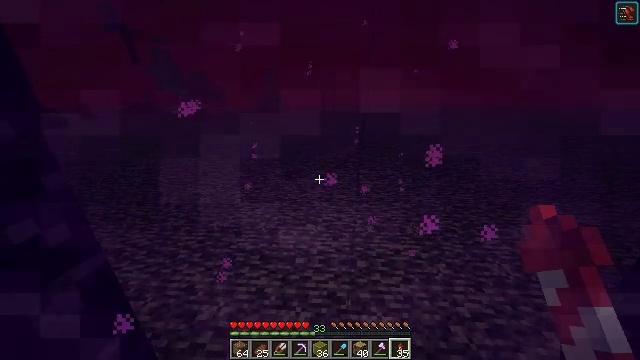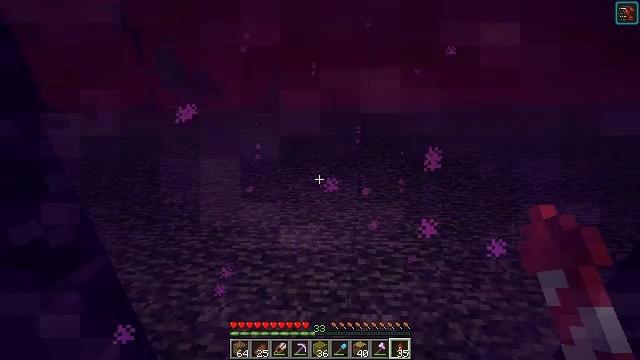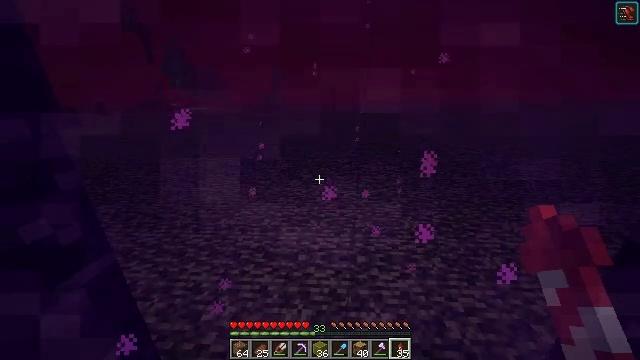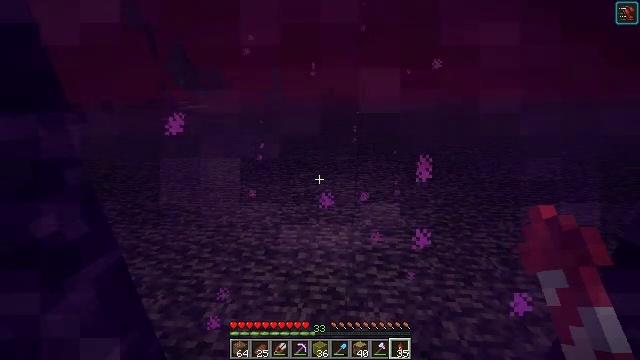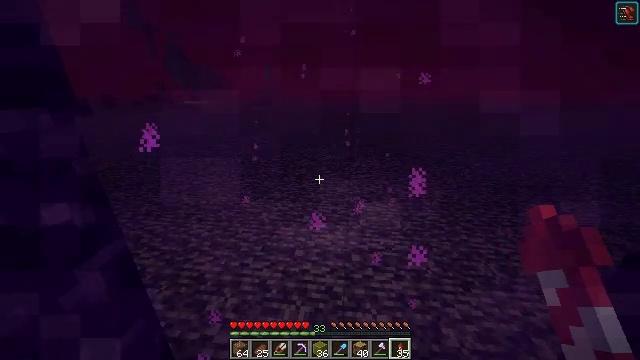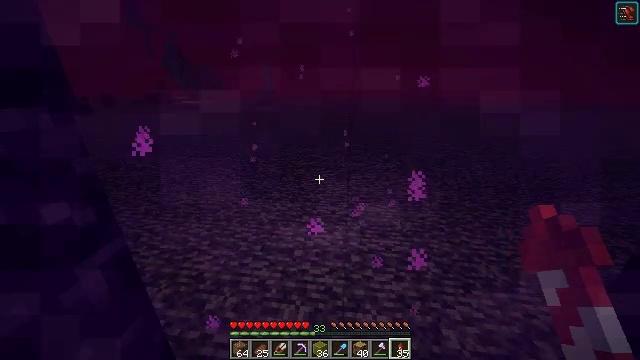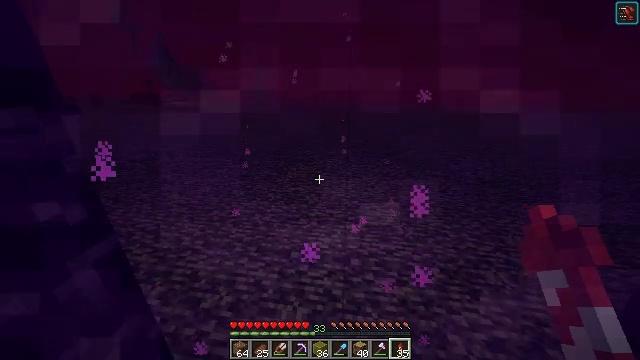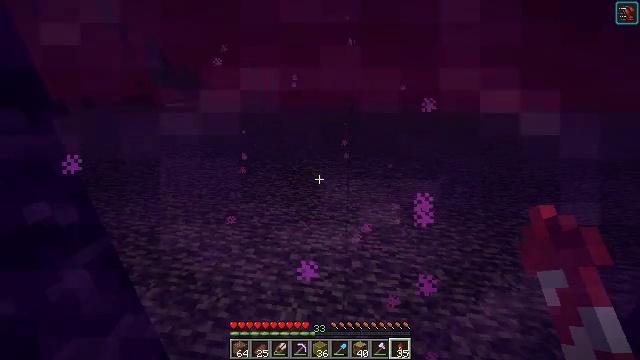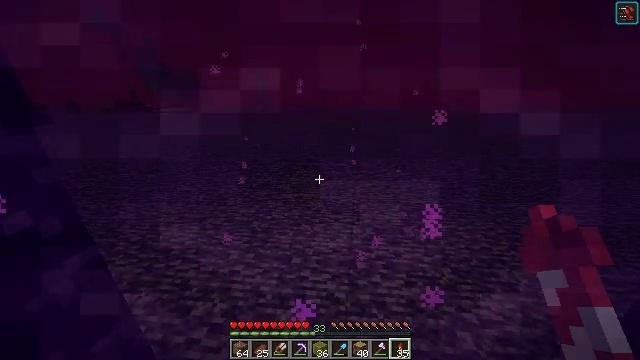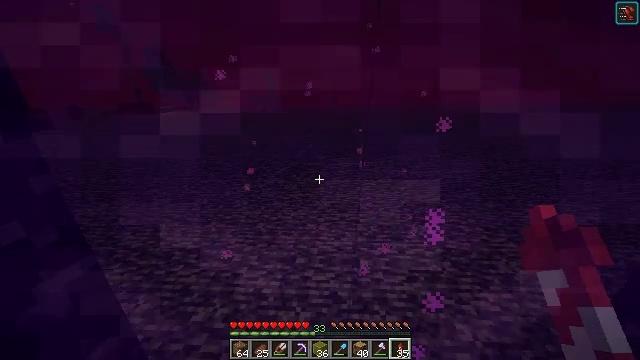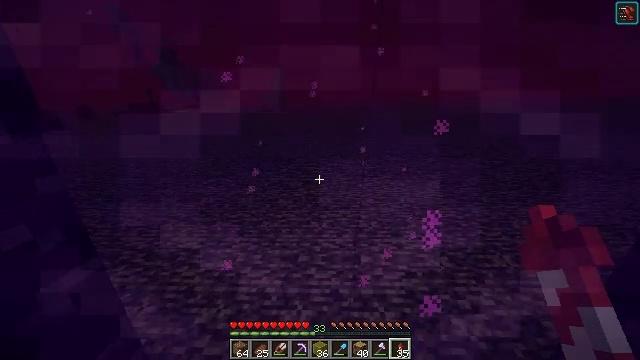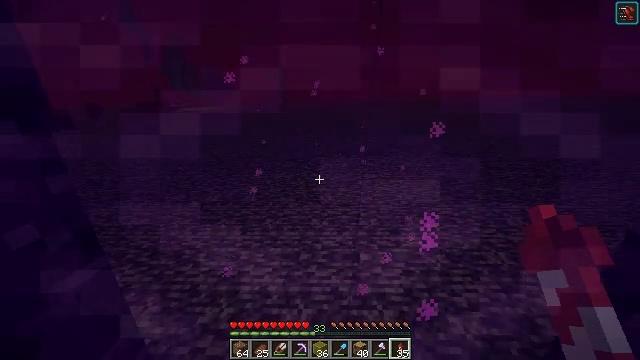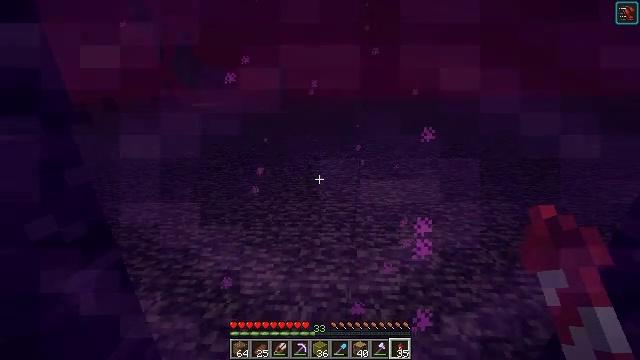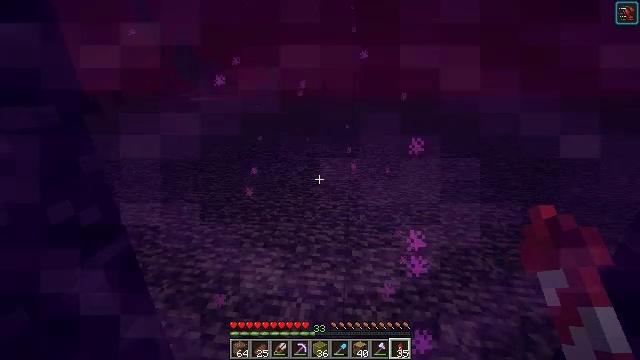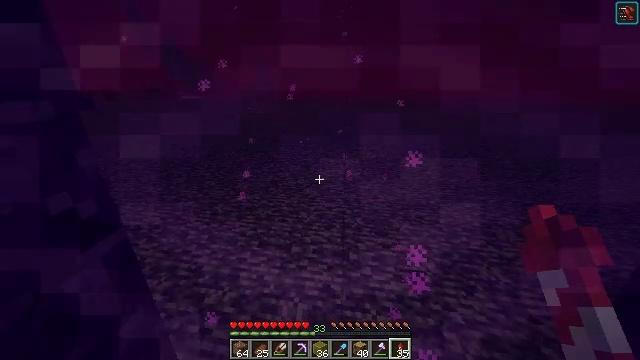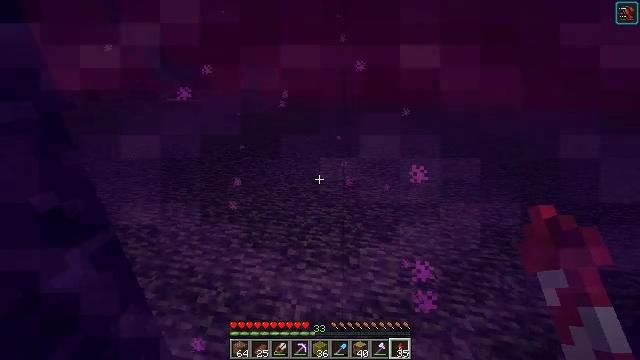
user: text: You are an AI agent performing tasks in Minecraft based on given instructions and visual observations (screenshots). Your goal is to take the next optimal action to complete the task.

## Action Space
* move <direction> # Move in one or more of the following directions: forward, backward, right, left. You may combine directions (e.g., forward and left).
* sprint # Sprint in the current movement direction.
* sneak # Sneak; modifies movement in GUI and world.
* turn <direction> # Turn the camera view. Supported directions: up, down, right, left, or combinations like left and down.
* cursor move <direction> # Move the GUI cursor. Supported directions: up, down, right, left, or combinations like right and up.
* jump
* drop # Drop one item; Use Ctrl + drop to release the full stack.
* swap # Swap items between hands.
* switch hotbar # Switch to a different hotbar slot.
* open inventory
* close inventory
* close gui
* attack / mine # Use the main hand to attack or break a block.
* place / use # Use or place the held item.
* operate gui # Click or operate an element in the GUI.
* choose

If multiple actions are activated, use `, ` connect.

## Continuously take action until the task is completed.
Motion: motion action
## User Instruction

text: Organize honeycombs in a 2x2 pattern to craft a honeycomb block.
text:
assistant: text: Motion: attack / mine
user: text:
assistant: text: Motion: attack / mine
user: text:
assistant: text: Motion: attack / mine
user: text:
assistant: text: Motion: attack / mine
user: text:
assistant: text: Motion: attack / mine
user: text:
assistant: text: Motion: attack / mine
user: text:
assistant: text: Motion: attack / mine
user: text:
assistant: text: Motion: attack / mine
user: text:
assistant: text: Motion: attack / mine
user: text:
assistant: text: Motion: attack / mine
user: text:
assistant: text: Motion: attack / mine
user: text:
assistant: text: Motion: attack / mine
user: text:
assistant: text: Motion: attack / mine
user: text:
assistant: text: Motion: attack / mine
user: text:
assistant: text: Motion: attack / mine
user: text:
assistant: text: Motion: attack / mine
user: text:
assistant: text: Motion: attack / mine
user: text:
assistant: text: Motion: attack / mine
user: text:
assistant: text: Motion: attack / mine
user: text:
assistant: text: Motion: attack / mine
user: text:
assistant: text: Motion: attack / mine
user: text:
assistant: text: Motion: attack / mine
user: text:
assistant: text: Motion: attack / mine
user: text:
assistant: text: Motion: attack / mine
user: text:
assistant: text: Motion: attack / mine
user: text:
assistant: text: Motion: attack / mine
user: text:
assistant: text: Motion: attack / mine
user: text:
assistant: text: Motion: attack / mine
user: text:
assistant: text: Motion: attack / mine
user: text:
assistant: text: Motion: attack / mine